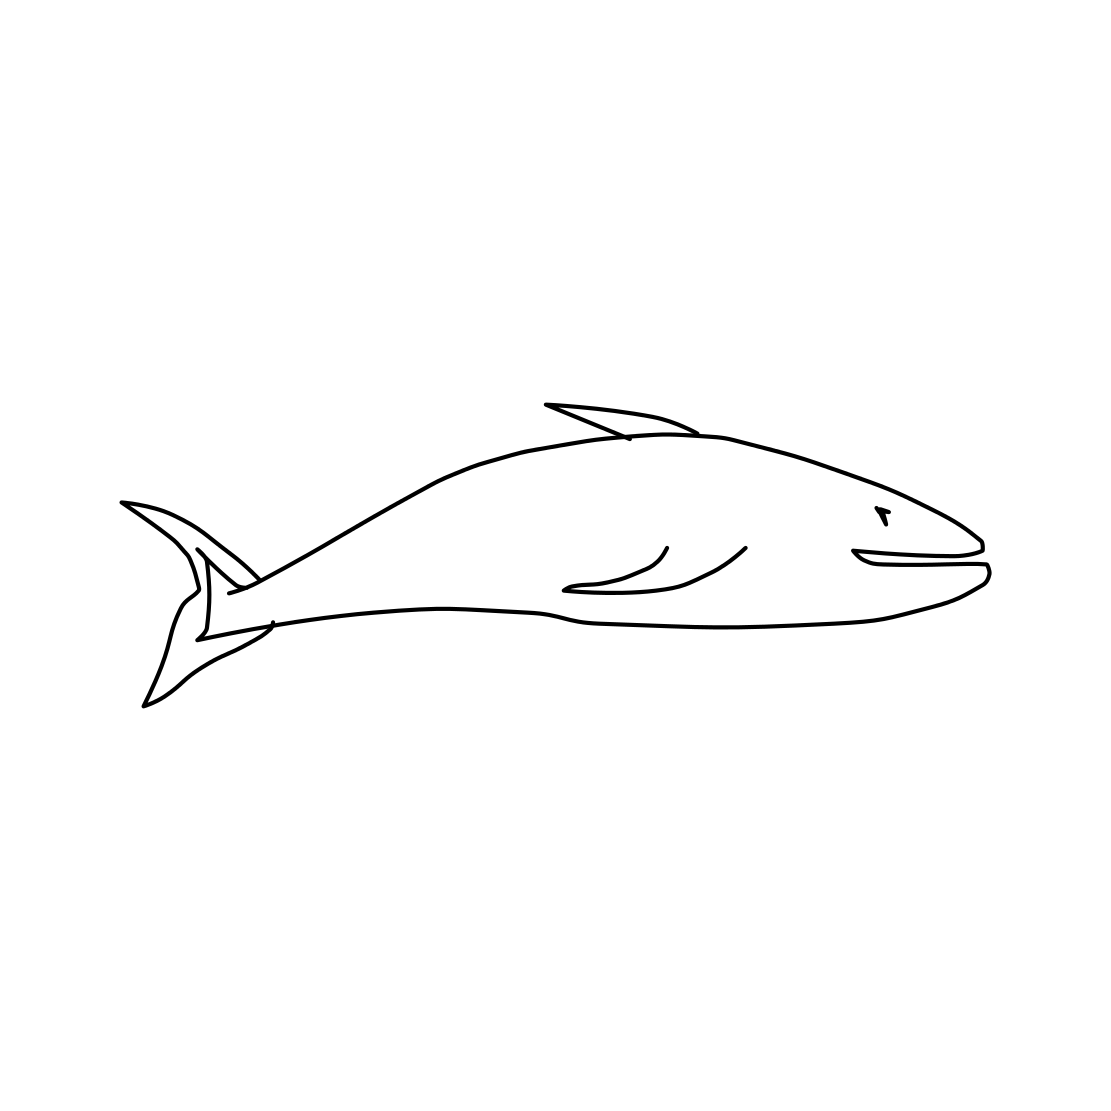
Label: dolphin